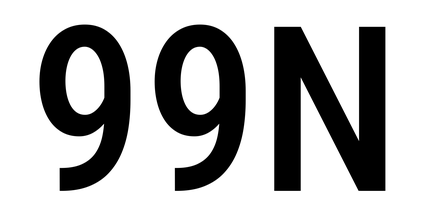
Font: Roboto_Condensed_Medium